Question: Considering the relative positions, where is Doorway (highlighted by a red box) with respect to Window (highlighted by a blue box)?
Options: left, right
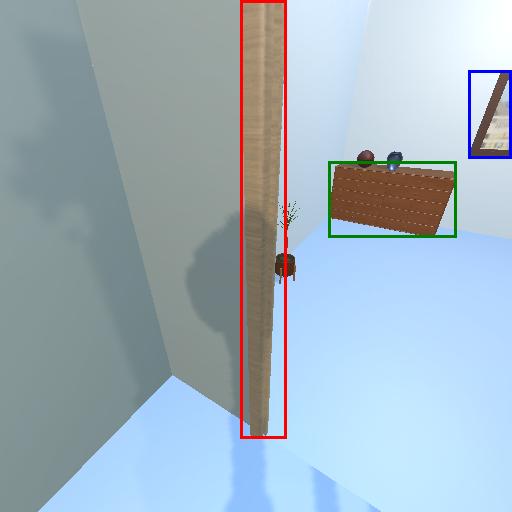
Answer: left